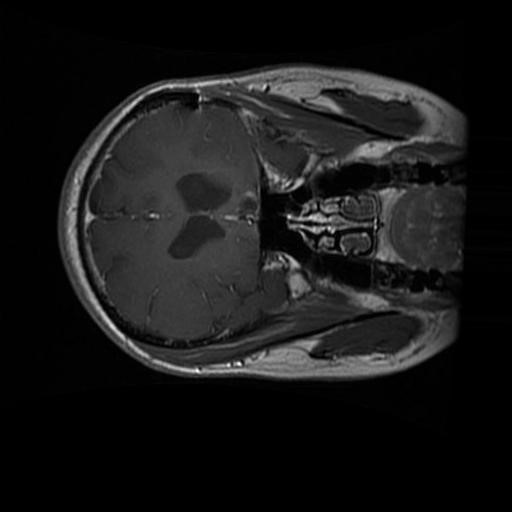
Label: brain_glioma